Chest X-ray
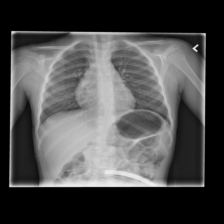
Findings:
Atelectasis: negative
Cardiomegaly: negative
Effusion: negative
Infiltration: negative
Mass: negative
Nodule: negative
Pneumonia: negative
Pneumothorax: negative
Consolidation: negative
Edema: negative
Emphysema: negative
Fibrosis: negative
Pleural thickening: negative
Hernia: negative